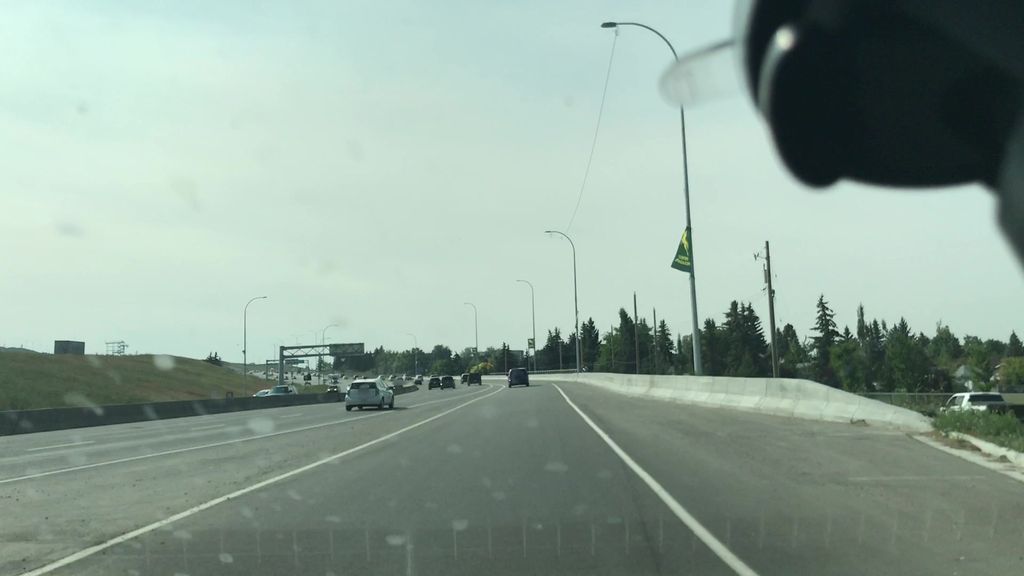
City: calgary